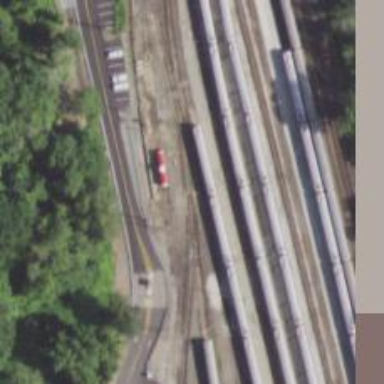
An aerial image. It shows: Electrified railway yard with rails.